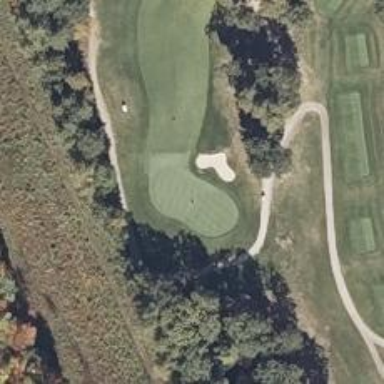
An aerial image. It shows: Golf hole.